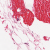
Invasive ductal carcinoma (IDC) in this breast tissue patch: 0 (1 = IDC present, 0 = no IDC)